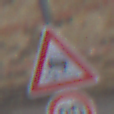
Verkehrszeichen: SchleuderOderRutschgefahr
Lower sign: Geschwindigkeit80
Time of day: MorningAfternoon
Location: Outdoor (Urban)
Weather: Overcast
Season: NotSpecified
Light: Natural